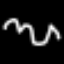
Label: squiggle